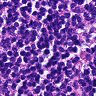
Metastatic tissue present: no